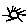
Label: sun